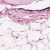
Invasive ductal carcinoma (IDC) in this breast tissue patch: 0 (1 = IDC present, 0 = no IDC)